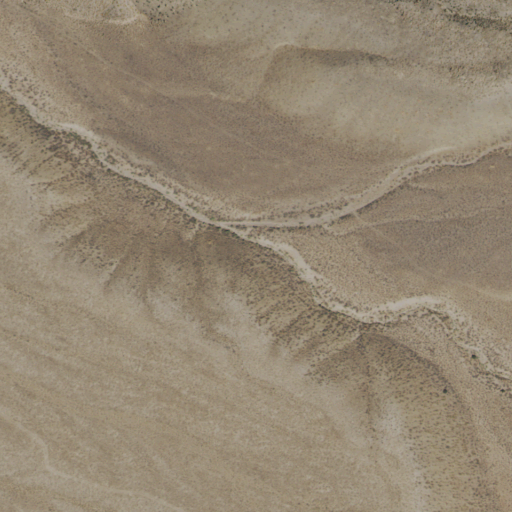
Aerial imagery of valley in Nevada named North Fork Wildcat Canyon containing only shrub